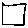
Label: square